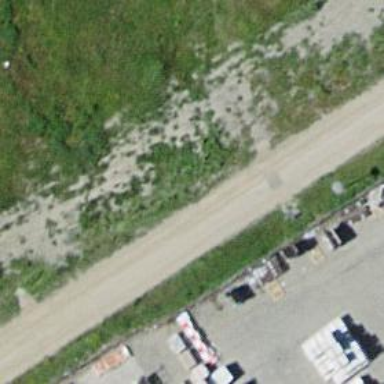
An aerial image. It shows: Block barrier.